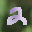
Label: 2